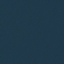
Land use / land cover class: SeaLake